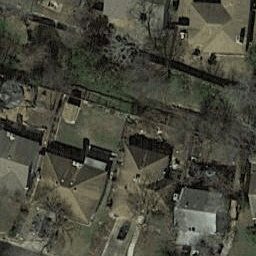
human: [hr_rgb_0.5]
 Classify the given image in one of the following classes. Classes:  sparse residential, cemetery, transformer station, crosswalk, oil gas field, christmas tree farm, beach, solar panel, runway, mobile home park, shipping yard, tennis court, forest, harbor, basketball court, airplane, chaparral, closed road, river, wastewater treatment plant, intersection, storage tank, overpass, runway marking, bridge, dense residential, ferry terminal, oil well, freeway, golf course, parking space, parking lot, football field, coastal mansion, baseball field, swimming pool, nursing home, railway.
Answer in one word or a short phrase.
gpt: dense residential